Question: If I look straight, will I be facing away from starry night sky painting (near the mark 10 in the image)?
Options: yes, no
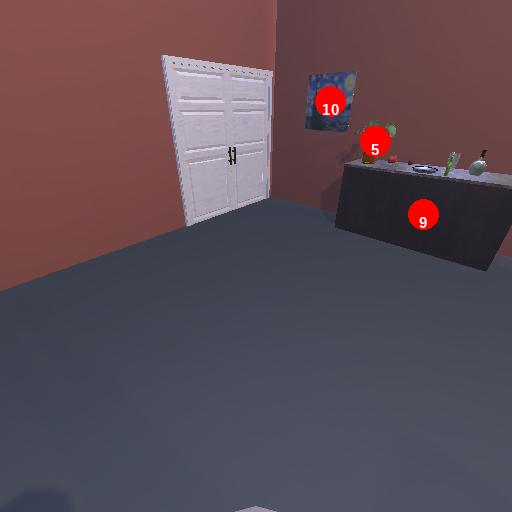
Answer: yes